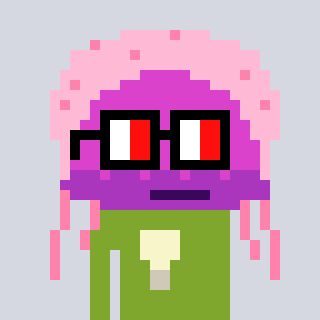
a pixel art character with square glasses with black frames and red eyes, a jellyfish-shaped head and a slimegreen-colored body on a cool background